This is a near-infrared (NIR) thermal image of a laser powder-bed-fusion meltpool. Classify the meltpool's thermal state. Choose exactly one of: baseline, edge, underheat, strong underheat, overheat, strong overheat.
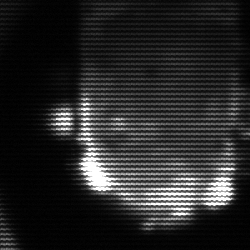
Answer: baseline